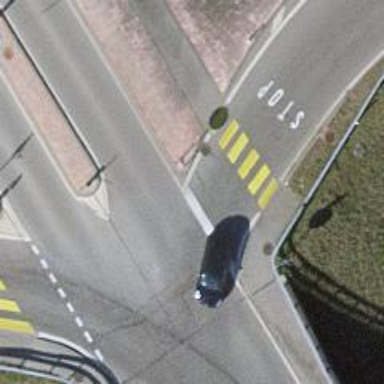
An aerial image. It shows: Road with stop sign.